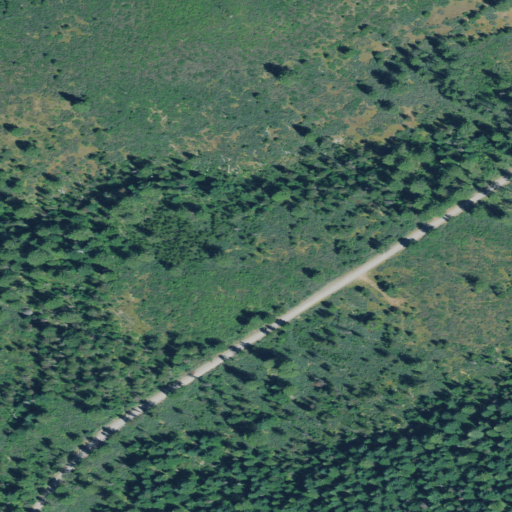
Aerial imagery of plain(s) in Oregon named Thorn Prairie containing evergreen forest and shrub